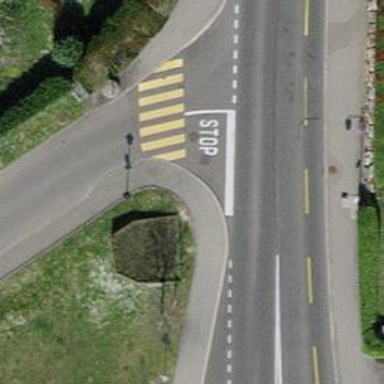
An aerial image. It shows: Marked road crossing.